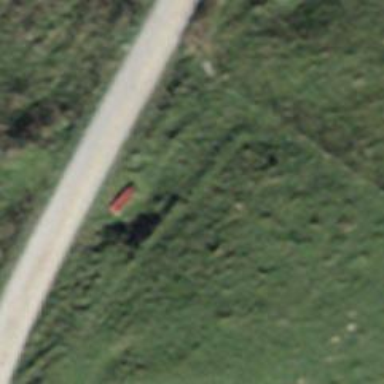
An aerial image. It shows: Red bench.